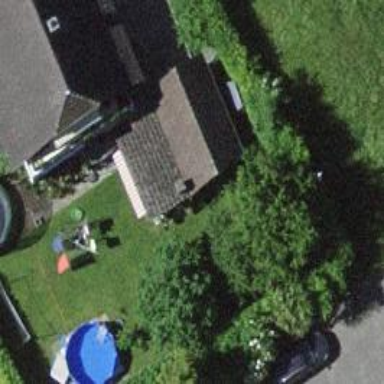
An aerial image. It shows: Garage.